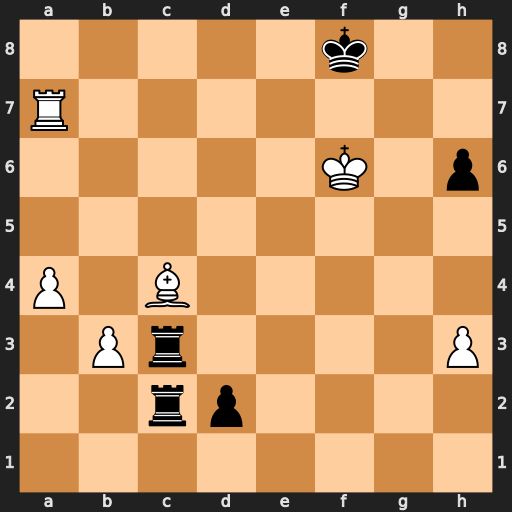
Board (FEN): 5k2/R7/5K1p/8/P1B5/1Pr4P/2rp4/8
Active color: w
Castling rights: -
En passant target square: -
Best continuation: Ra8#